Question: I am working on a project built in ASP.Net MVC 3.
In the index page I have displayed the data and allow the user to do inline editing using jeditable (which also uses ajax function) and delete function.
In the create page, obviously it allows the user to enter new the data but now I need to add a feature to allow the delete from the create page itself if the data already exists on the database.

Shows confirmation box if the data already exists (in my case if Extension is not available) on Extension's textbox blur.
I was using the ajax function for this feature but was not working, after spending hours on it, I was able to figure out the what was causing the problem.
The ajax function was working only on the Index page, not the other page. I renamed the Create page as Index and the original Index to something else, well it worked this time but ajax stopped working on the original Index page which was renamed to something else.
In the url if I load the index page as "<URL>", the page loads fine but ajax functions do not work.
In a simple way:
Ajax functions works on
-
Ajax functions do not work on
- - -
If someone could explain why its behaving like this, it would be great to have solution for this and whats the alternative solution for this if it can be fixed.
Thanks
Javascript code
'''
$('#Extension').blur(function () {
$.post("CheckPeople/checkDelete",
{
Extension: this.value
},
function (data) {
alert(data);
});
});
'''
Controller: VB Code
'''
//GET: /People/
Function Index() As ViewResult
ViewBag.CurrentPage = "People"
Return View(db.Peoples.ToList())
End Function
//GET: /People/Create
Function Create() As ViewResult
Return View()
End Function
//POST: /People/Create
<HttpPost()>
Function Create(ByVal people As People) As ActionResult
If ModelState.IsValid Then
db.Peoples.Add(people)
db.SaveChanges()
Return RedirectToAction("Index")
End If
Return View(people)
End Function
Public Function checkDelete(ByVal Extension As String) As JsonResult
Dim result As String = "I got you "
Return Json(result, JsonRequestBehavior.AllowGet)
End Function
'''
Thanks for the comments, I added the code, its straight forward.
If I rename the Create.vbhtml to Index.vbhtml and commented the original Index routing and rename both post and get Create routing to Index, ajax works fine.
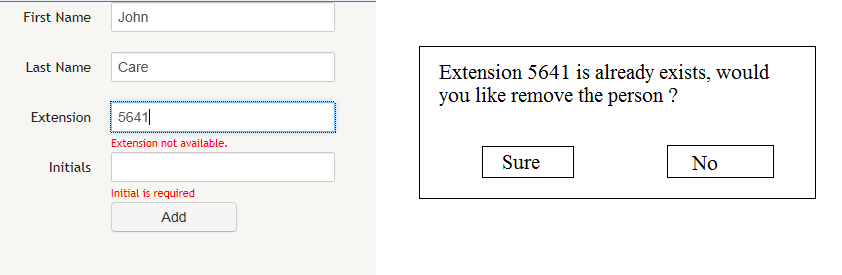
Answer: I think its a relative url issue.
try adding a '/' in front of the ajax request url, like
'''
$.post("/CheckPeople/checkDelete",
{
Extension: this.value
},
function (data) {
alert(data);
});
});
'''
hope this helps.